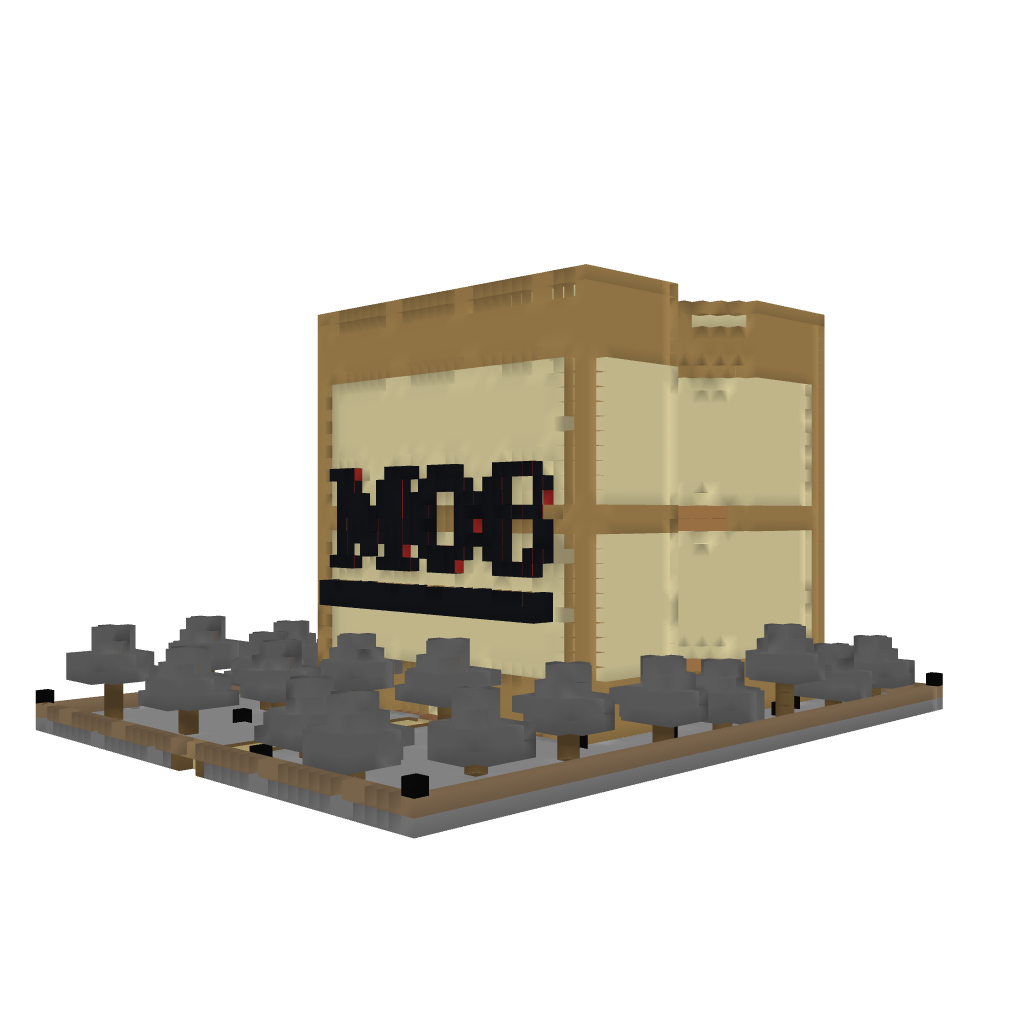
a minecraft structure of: Overworld XP Farm